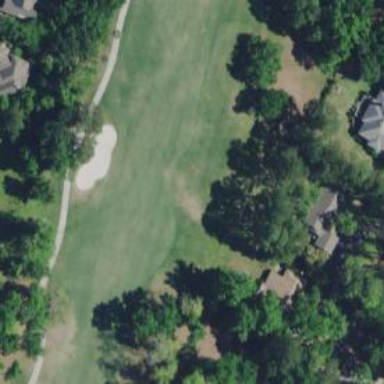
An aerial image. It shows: View of golf hole.